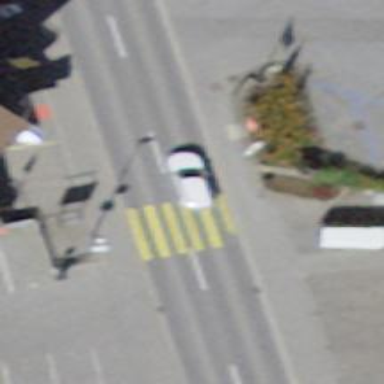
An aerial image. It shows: Marked crossing on the road.